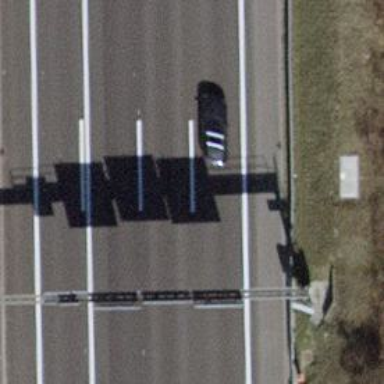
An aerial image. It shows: Asphalt motorway.